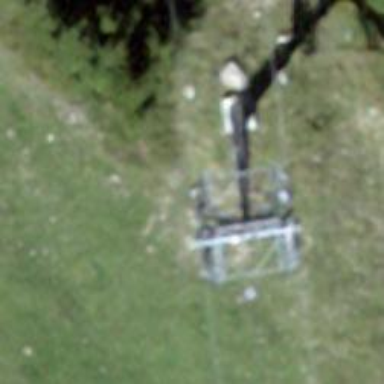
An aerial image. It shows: Pylon used for aerialway.